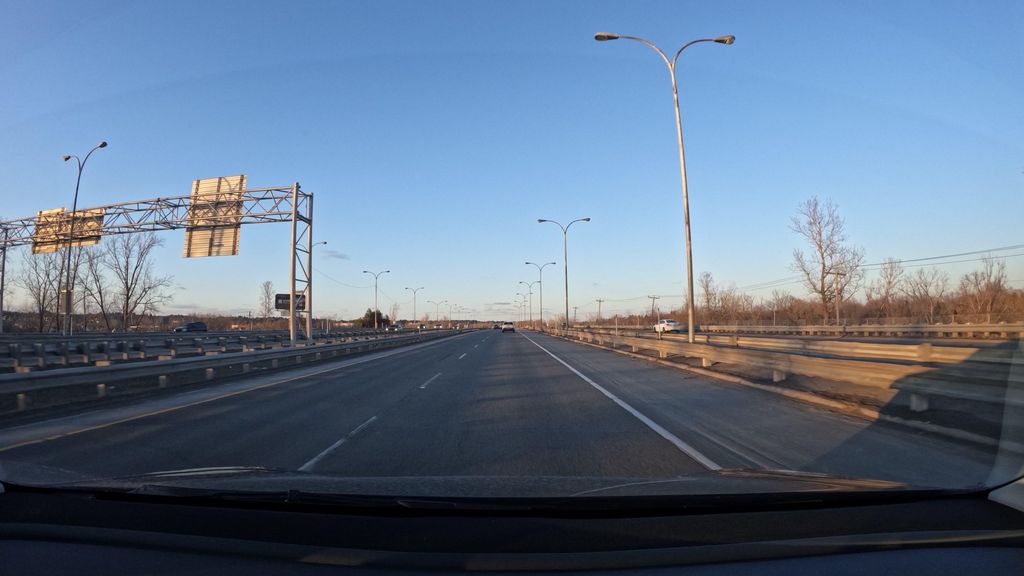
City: montreal